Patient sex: M
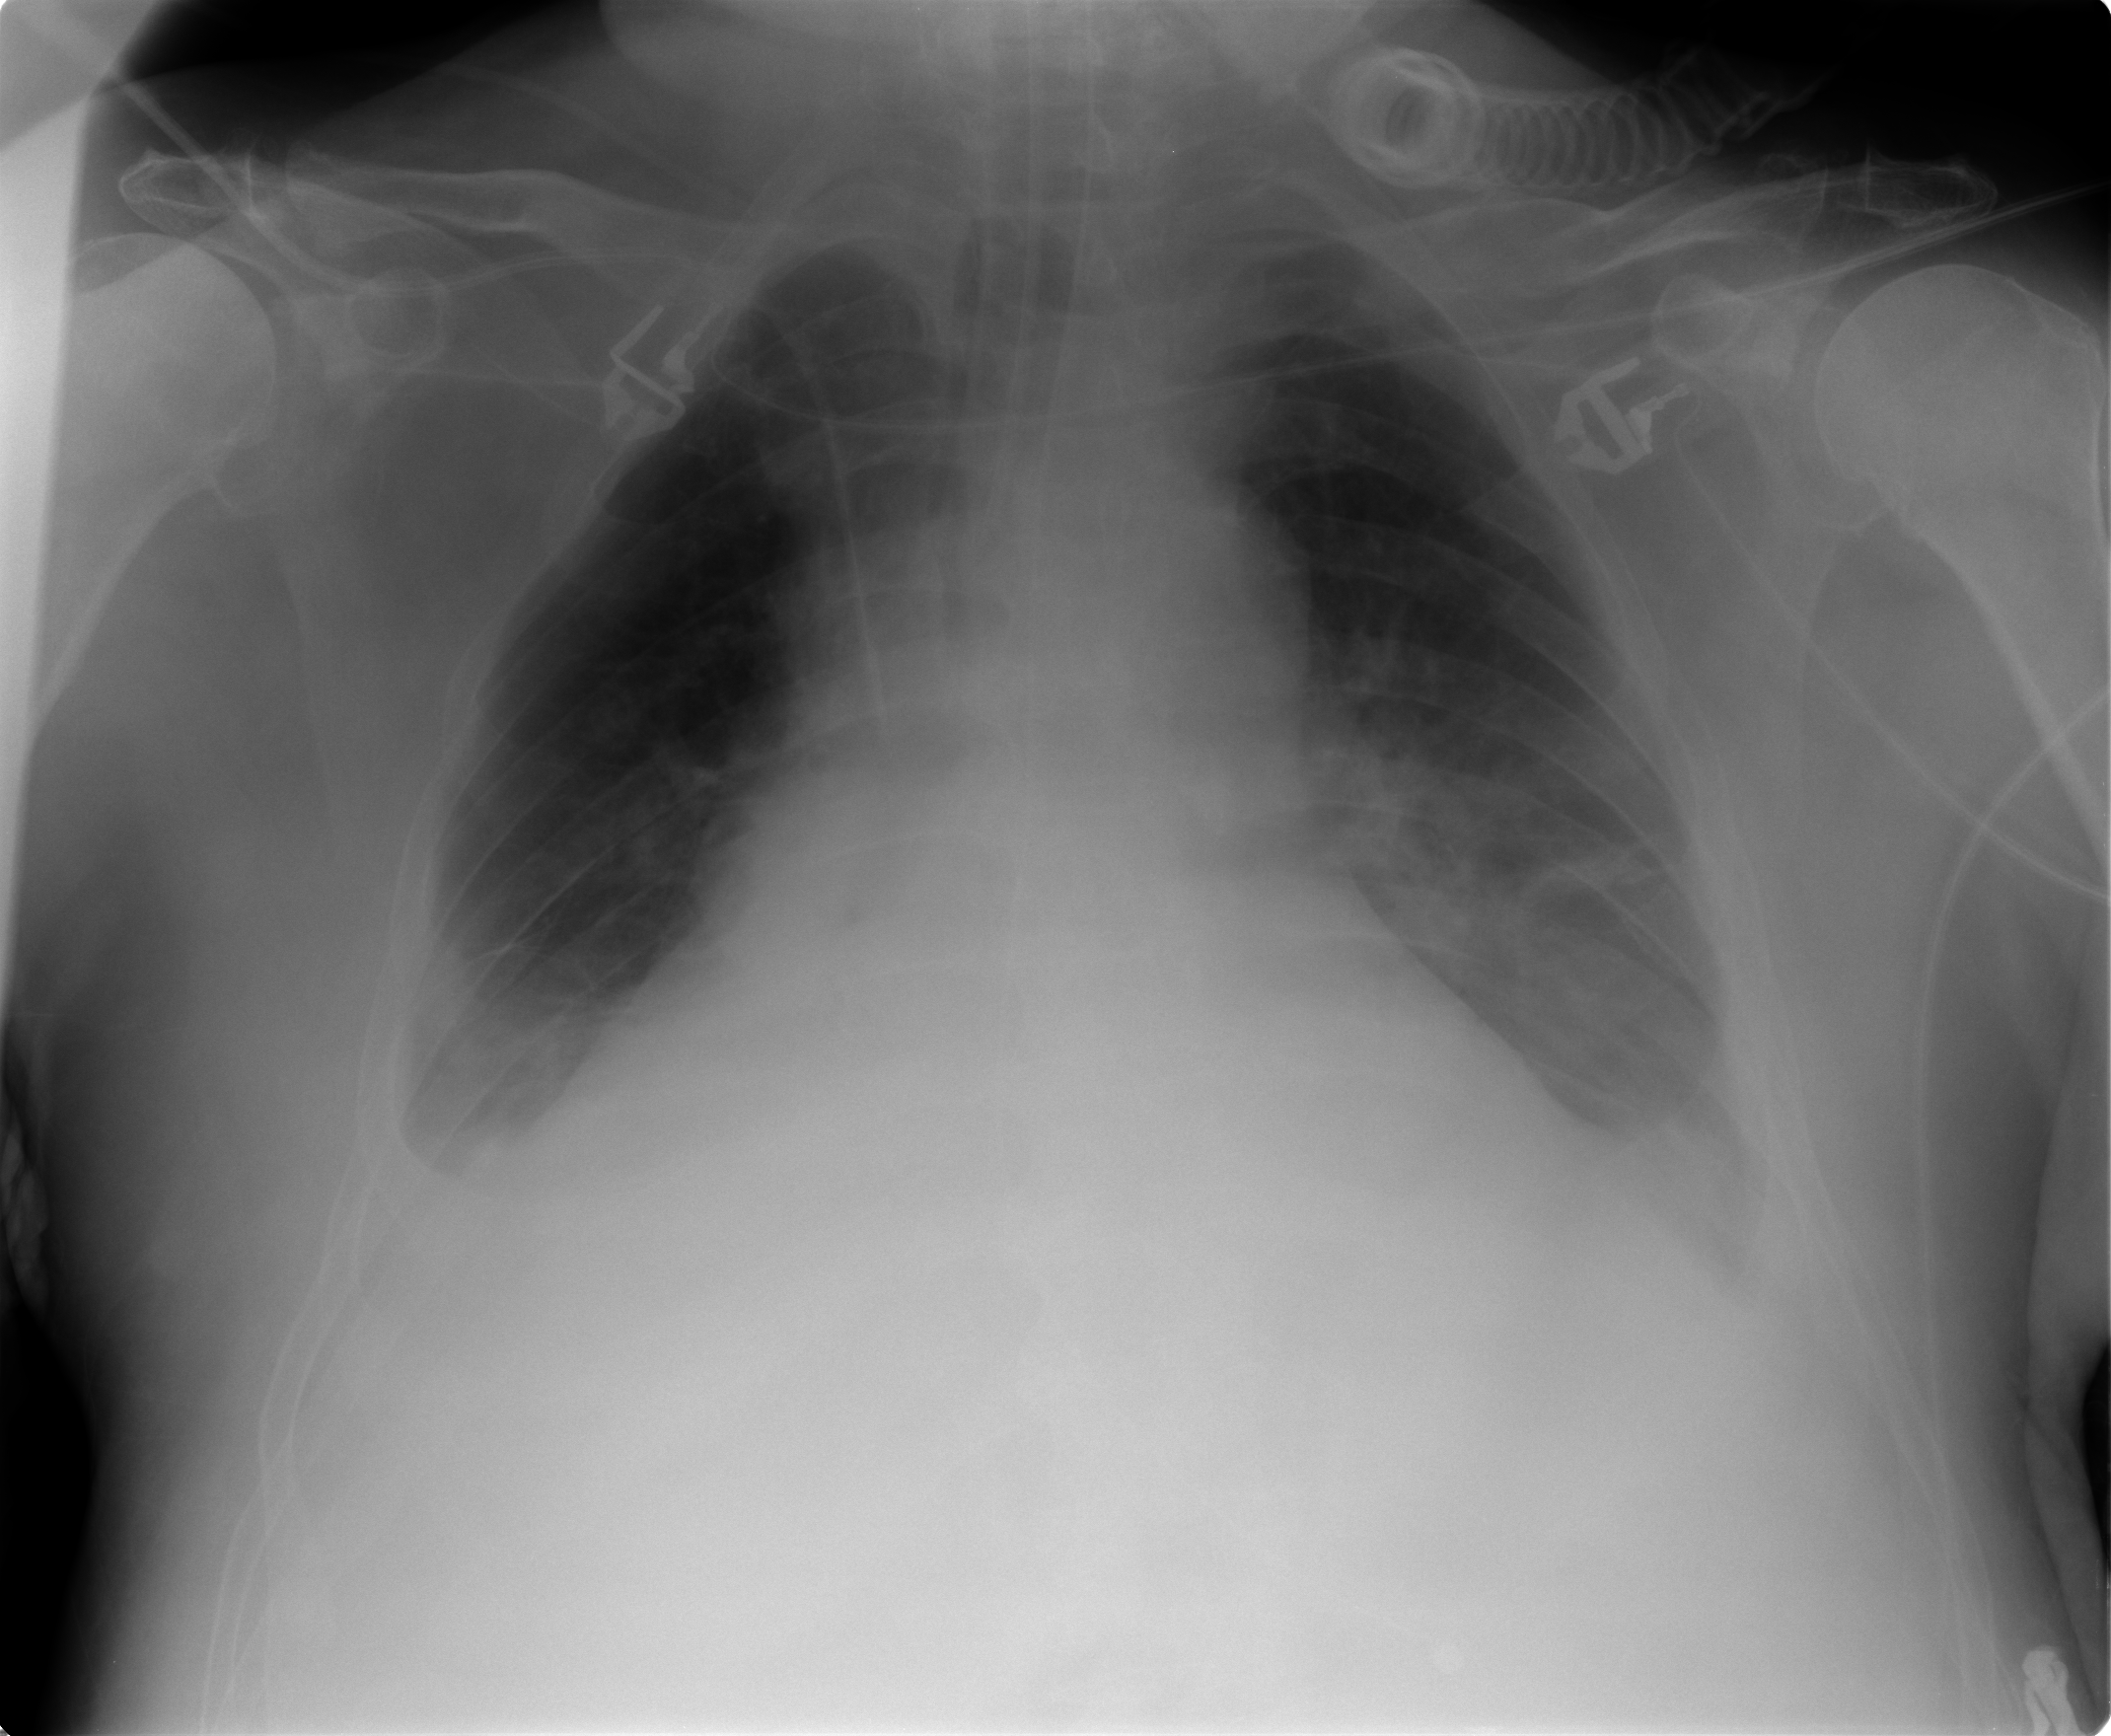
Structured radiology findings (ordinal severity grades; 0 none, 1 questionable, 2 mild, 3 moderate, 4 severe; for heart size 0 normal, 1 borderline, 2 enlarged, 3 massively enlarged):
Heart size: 2
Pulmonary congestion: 2
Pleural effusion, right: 2
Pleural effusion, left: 2
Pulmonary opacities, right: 1
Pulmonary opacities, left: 1
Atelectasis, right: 2
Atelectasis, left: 2